Field crop: maize
Growth stage: 2
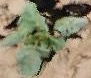
Species: datura